Question: I'm currently working on map overlay which highlights the route along specified points and I need to implement certain line style (something like on screenshot)

What I'm trying to do - is to highlight the route with something like transparent line with black stroke lines from both sides
Playing with different fill styles and Paint settings haven't led me to any solution so far.
Does anybody know what direction I need to look for?
Currently I managed to draw only solid line, but this is not what I'm looking for:
'''
mPaint.setStyle(Paint.Style.STROKE);
mPaint.setColor(COLOR_DEFAULT);
mPaint.setPathEffect(new CornerPathEffect(10));
mPaint.setStrokeWidth(6);
mPaint.setAntiAlias(true);
'''
'''
canvas.drawPath(mPath, mPaint);
'''
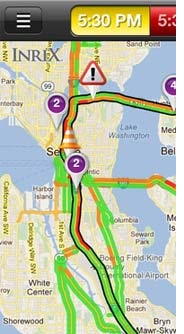
Answer: I get pretty good results with PathDashPathEffect using a "dash stamp" that's two very thin rectangles and the MORPH style option. See last and 3rd last line here:

This was drawn by modifying the 'PathEffects' example in ApiDemos taken from the SDK:
'''
package com.example.android.apis.graphics;
import android.content.Context;
import android.graphics.*;
import android.os.Bundle;
import android.view.KeyEvent;
import android.view.View;
public class PathEffects extends GraphicsActivity {
@Override
protected void onCreate(Bundle savedInstanceState) {
super.onCreate(savedInstanceState);
setContentView(new SampleView(this));
}
private static class SampleView extends View {
private Paint mPaint;
private Path mPath;
private PathEffect[] mEffects;
private int[] mColors;
private float mPhase = 3;
private static void makeEffects(PathEffect[] e, float phase) {
e[0] = null; // no effect
e[1] = new CornerPathEffect(10);
e[2] = new DashPathEffect(new float[] {10, 5, 5, 5}, phase);
e[3] = new PathDashPathEffect(makePathDash(), 12, phase,
PathDashPathEffect.Style.MORPH);
e[4] = new ComposePathEffect(e[2], e[1]);
e[5] = new ComposePathEffect(e[3], e[1]);
}
public SampleView(Context context) {
super(context);
setFocusable(true);
setFocusableInTouchMode(true);
mPaint = new Paint(Paint.ANTI_ALIAS_FLAG);
mPaint.setStyle(Paint.Style.STROKE);
mPaint.setStrokeWidth(6);
mPath = makeFollowPath();
mEffects = new PathEffect[6];
mColors = new int[] { Color.BLACK, Color.RED, Color.BLUE,
Color.GREEN, Color.MAGENTA, Color.BLACK
};
}
@Override protected void onDraw(Canvas canvas) {
canvas.drawColor(Color.WHITE);
RectF bounds = new RectF();
mPath.computeBounds(bounds, false);
canvas.translate(10 - bounds.left, 10 - bounds.top);
makeEffects(mEffects, mPhase);
invalidate();
for (int i = 0; i < mEffects.length; i++) {
mPaint.setPathEffect(mEffects[i]);
mPaint.setColor(mColors[i]);
canvas.drawPath(mPath, mPaint);
canvas.translate(0, 28);
}
}
@Override public boolean onKeyDown(int keyCode, KeyEvent event) {
switch (keyCode) {
case KeyEvent.KEYCODE_DPAD_CENTER:
mPath = makeFollowPath();
return true;
}
return super.onKeyDown(keyCode, event);
}
private static Path makeFollowPath() {
Path p = new Path();
p.moveTo(0, 0);
for (int i = 1; i <= 15; i++) {
p.lineTo(i*20, (float)Math.random() * 35);
}
return p;
}
private static Path makePathDash() {
Path p = new Path();
p.moveTo(-6, 4);
p.lineTo(6,4);
p.lineTo(6,3);
p.lineTo(-6, 3);
p.close();
p.moveTo(-6, -4);
p.lineTo(6,-4);
p.lineTo(6,-3);
p.lineTo(-6, -3);
return p;
}
}
}
'''